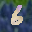
Label: 6